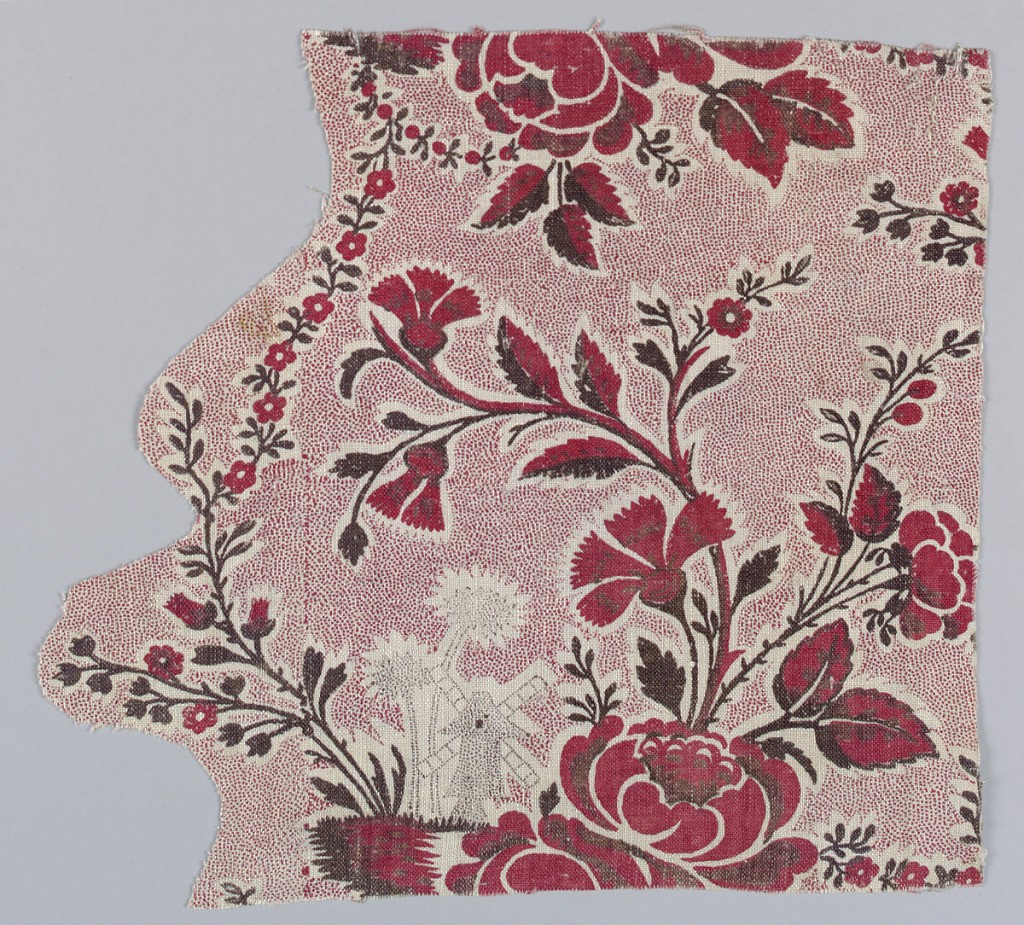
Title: Textile
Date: ca. 1760
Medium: linen warp, cotton weft Technique: block printed on plain weave
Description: Handblocked textile in an incomplete floral pattern in madder colors of red and brown of floral sprays. Elaborate picotage background in red, and in sepia, a picotage design of windmill and flowers.